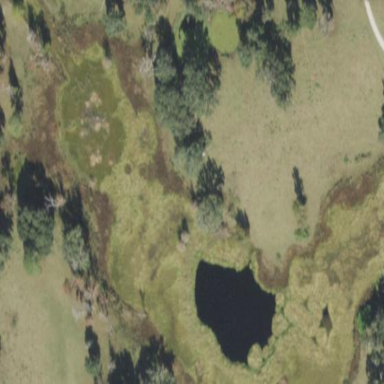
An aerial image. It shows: Marshy wetland area.